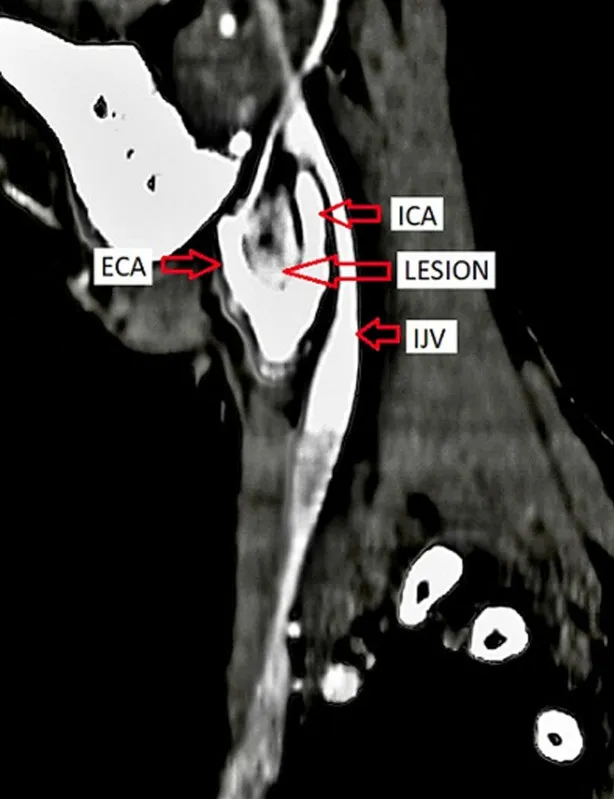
a mass lesion causing splaying of the internal carotid artery and external carotid artery on the right side after the post-contrast study sag section (arrows).
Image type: radiology (ct)